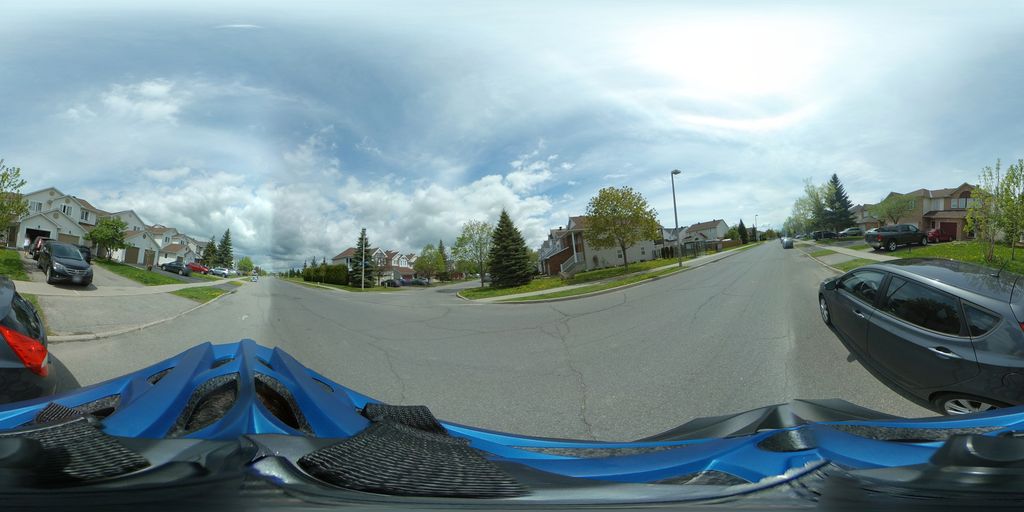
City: ottawa-gatineau